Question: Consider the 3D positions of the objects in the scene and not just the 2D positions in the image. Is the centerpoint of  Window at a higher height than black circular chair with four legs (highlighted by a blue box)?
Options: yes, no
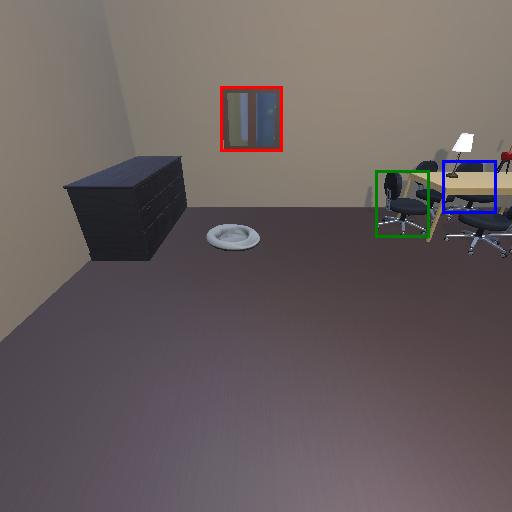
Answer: yes